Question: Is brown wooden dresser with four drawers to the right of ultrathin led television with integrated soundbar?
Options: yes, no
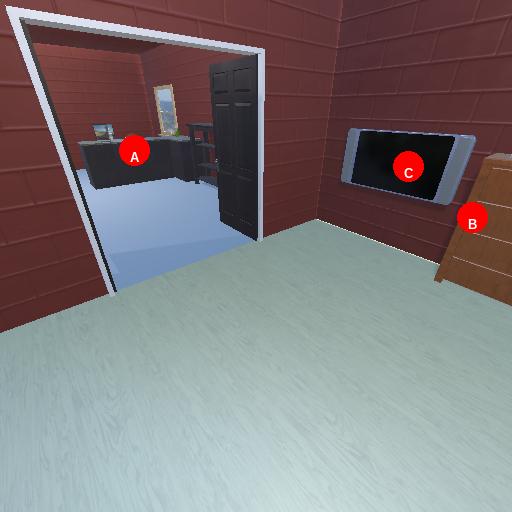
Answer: yes